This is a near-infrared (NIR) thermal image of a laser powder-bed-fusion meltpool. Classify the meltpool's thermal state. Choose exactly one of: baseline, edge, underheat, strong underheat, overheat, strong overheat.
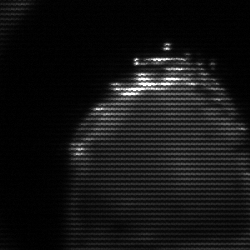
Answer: edge